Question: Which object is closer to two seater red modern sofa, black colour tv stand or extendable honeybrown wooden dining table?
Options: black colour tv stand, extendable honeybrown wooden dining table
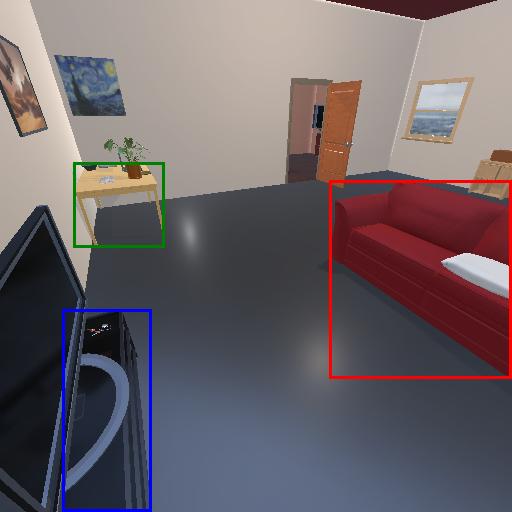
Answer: black colour tv stand